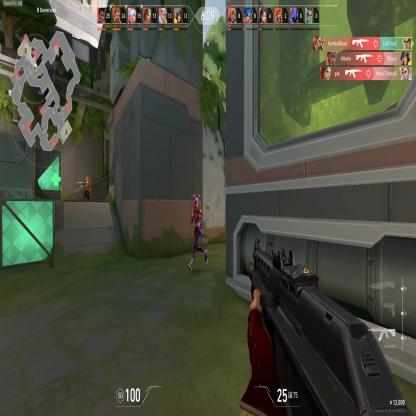
Label: enemy ; enemy